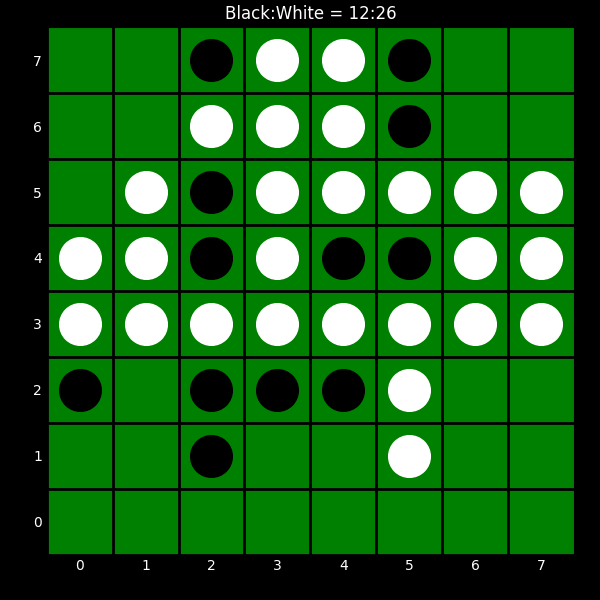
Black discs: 12
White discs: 26